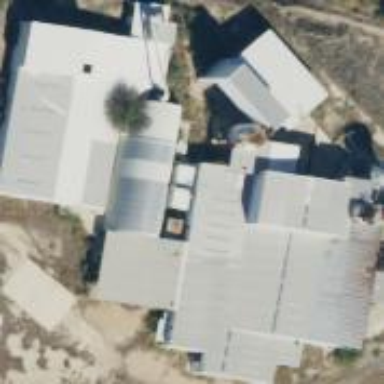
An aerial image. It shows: Recycling center located within building.